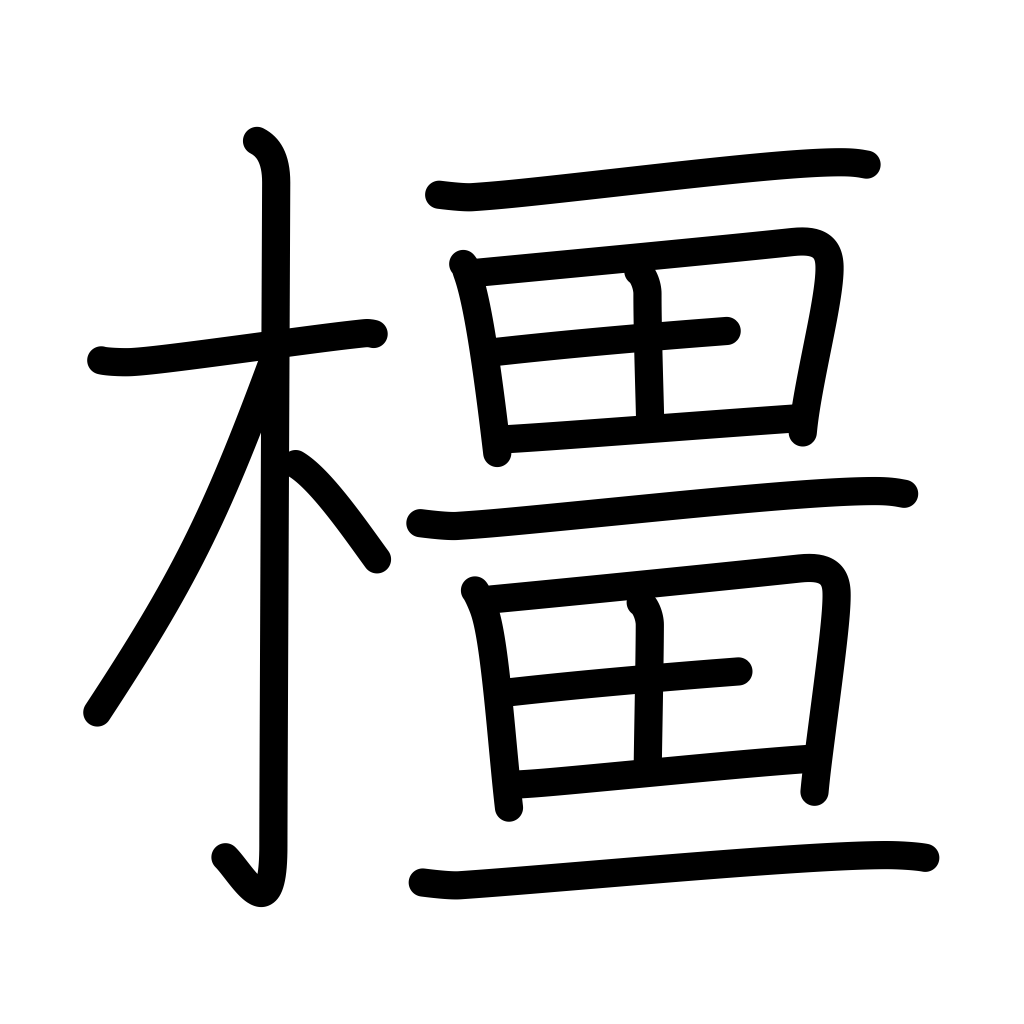
Meaning: oak